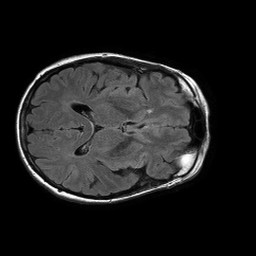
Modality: FLAIR
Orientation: axial
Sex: female
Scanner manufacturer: philips
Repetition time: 11 s
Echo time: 0.125 s